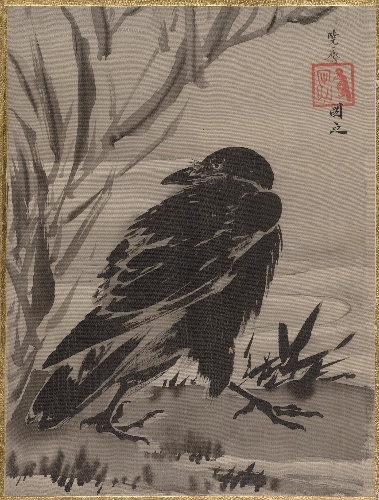
Title: 水辺に鴉図|Crow and Reeds by a Stream
Artist: Kawanabe Kyōsai 河鍋暁斎
Artist bio: Japanese, 1831–1889
Date: ca. 1887
Object type: Album leaf
Classification: Paintings
Medium: Album leaf; ink and color on silk
Culture: Japan
Period: Meiji period (1868–1912)
Dimensions: 14 1/4 x 10 3/4 in. (36.2 x 27.3 cm)
Department: Asian Art
Credit line: Charles Stewart Smith Collection, Gift of Mrs. Charles Stewart Smith, Charles Stewart Smith Jr., and Howard Caswell Smith, in memory of Charles Stewart Smith, 1914
Accession year: 1914
Repository: Metropolitan Museum of Art, New York, NY
Tags: Birds